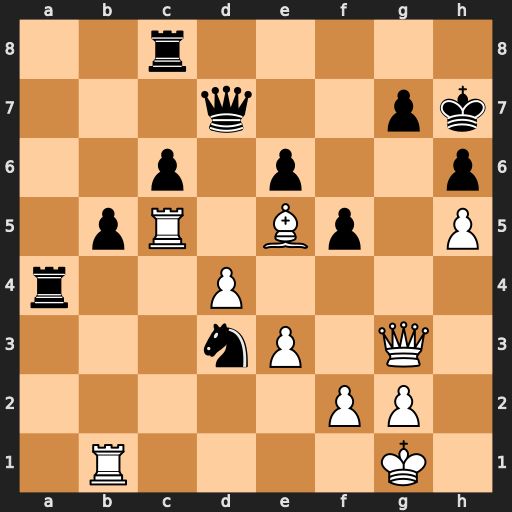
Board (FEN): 2r5/3q2pk/2p1p2p/1pR1Bp1P/r2P4/3nP1Q1/5PP1/1R4K1
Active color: w
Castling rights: -
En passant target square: -
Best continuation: Qg6+ Kh8 Qxh6+ Kg8 Bxg7